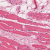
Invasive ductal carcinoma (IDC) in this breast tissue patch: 0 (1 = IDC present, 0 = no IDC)